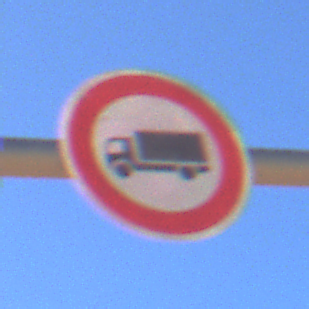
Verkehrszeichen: VerbotFuerKraftfahrzeugeUeberDreiKommaFuenfTonnen
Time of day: MorningAfternoon
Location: Outdoor (RoadRail)
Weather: Clear
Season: NotSpecified
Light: Natural